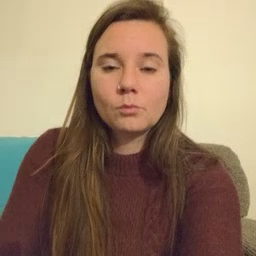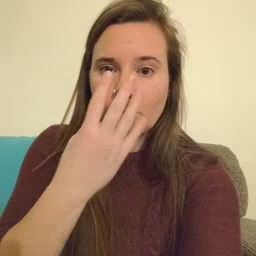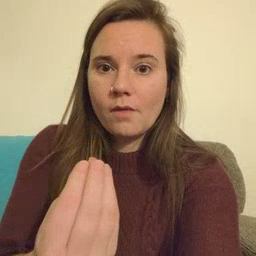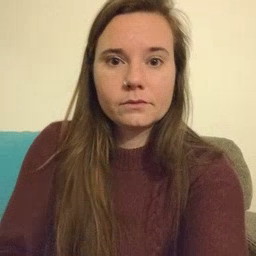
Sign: wolf